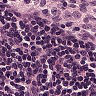
Metastatic tissue present: no